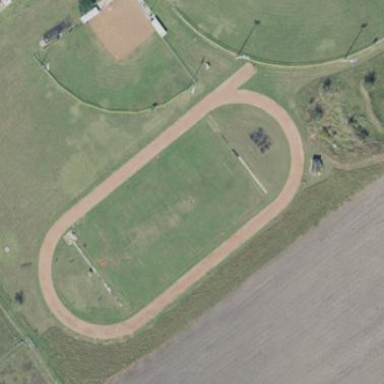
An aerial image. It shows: Tartan athletics pitch for leisure and sports activities.